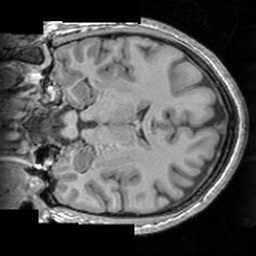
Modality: T1w
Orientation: coronal
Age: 28
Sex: male
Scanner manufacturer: siemens
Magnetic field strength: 3 T
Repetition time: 1.63 s
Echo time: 0.00311 s